Question: I've set up my application settings bundle to have two text boxes to hold an ip address and port number. However, when I run my code with non hardcoded ip address and port numbers, nothing happens.
Can anyone see what I'm doing wrong?
At the top of my code I define my identifiers. These are straight copied and pasted from the identifier boxes in the Root.plist
'''
#define k_ip_address @"ip_address"
#define k_port_address @"port_number"
'''
Then in the code where I connect to the ip address and port number I have the following lines:
'''
NSUserDefaults *defaults = [NSUserDefaults standardUserDefaults];
NSString *host = [defaults objectForKey:k_ip_address];// HOST;
uint16_t port = [defaults objectForKey:k_port_address];// PORT;
'''
But when I try to run my new program with these modifications nothing happens but if I revert back to the hardcoded version, my code works fine.
Am I using user defaults wrong?
Image of my Root.plist

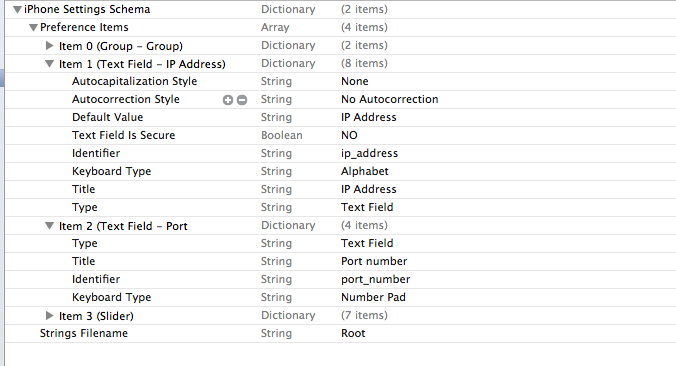
Answer: Those values that are stored in the plist are not the values that you will see in the NSUserDefaults. for the NSUserDefaults you need to store the data programatically.
To solve your problem I see two solutions:
a) Store the data in NSUSerDefaults programatically and forget about the .plist:
'''
NSUserDefaults *defaults=[NSUserDefaults standardUserDefaults];
[defaults setObject:MY_IP forKey: k_ip_address];
[defaults synchronize];
'''
b) Forget about the NSUserDefaults and write/read from the .plist:
'''
NSString *path = [[NSBundle mainBundle] pathForResource:@"Root"
ofType:@"plist"];
NSDictionary *dict = [[NSDictionary alloc]
initWithContentsOfFile:path];
'''